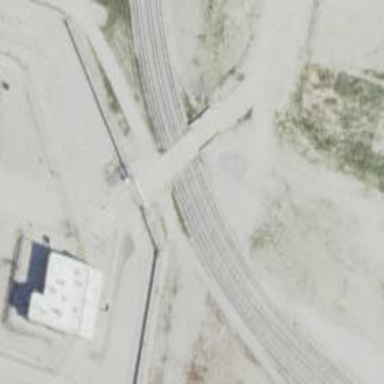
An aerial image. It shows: Uncontrolled railway crossing.